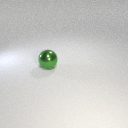
large green metal sphere